Question: i have a problem with rendering image on RDL file in reporting services (SQL 2008).
I have embedded, external, database as a method of rendering images.
In fact, I know those three option but...
1. I don't think it's a good idea to use embedded. if I have 200+ that use the same image as a report logo or something then it will be better if all report can use the same link to one image. so when i make change with image, I don't have to modify all of reports in my solution.
2. I couldn't use database as an image source because I couldn't create any table to store the images.
3. It seems that the only choice left is external
the folder structure in solution will be something like below

So my question is
1. Can we load an images by writing some kind of c# library class to get path of those images in share folder?
or
any idea will be welcome. I'm at the dead end now.
please advise me.
Sorry for my poor English and Thank you in advance for your help
vee
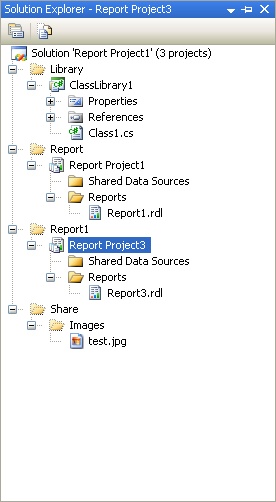
Answer: When I put an image on a report, I get 3 options - External, Embedded, or Database. Embedded causes the image to be stored in the RDL file itself.
---
Yes, I was going to post something to the effect, but it is starting to abuse the report server. You could put e.g. logos into their own reports, and then put them on the actual reports as sub reports. This would allow you to share the logos across the reports, but only need to update them once.